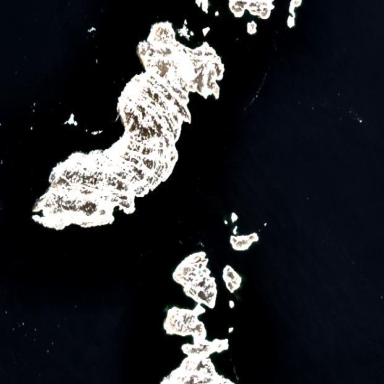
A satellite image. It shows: Island with natural coastline.